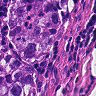
Metastatic tissue present: yes